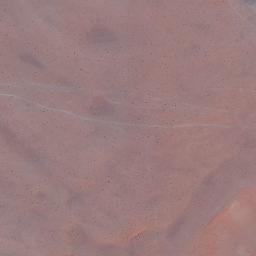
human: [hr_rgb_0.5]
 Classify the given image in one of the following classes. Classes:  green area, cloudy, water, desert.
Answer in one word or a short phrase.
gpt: desert